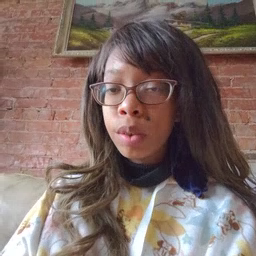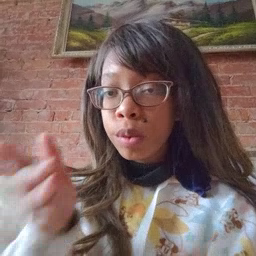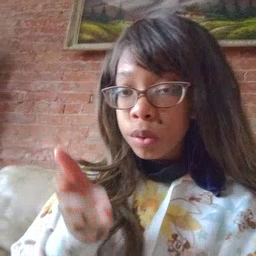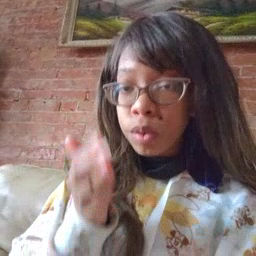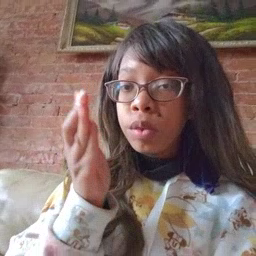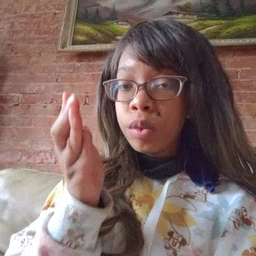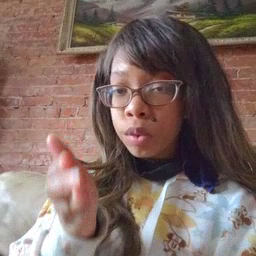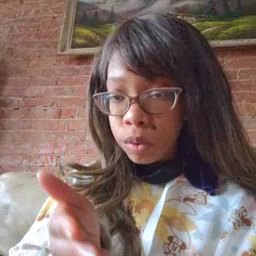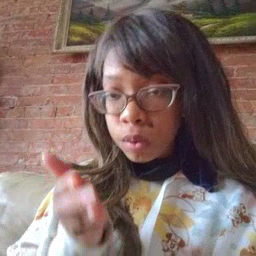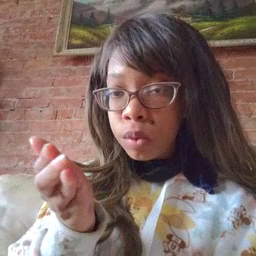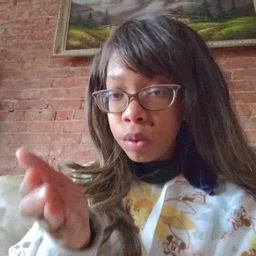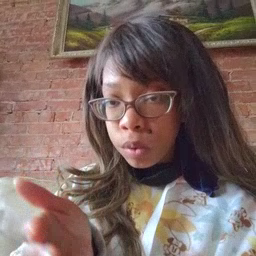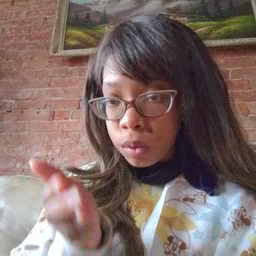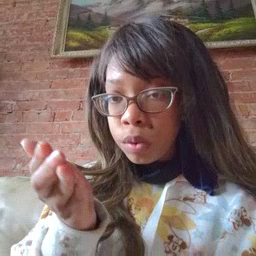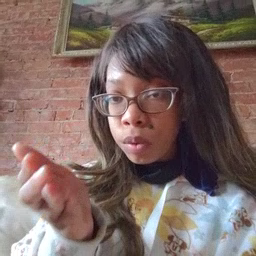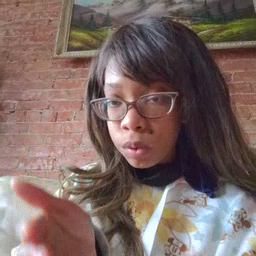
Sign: boat